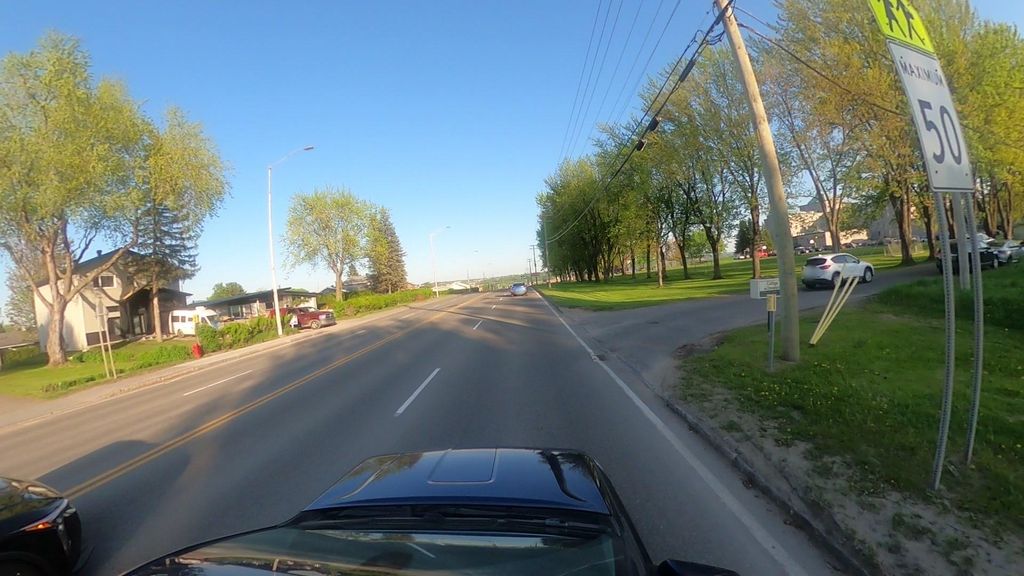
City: quebec_city